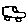
Label: car